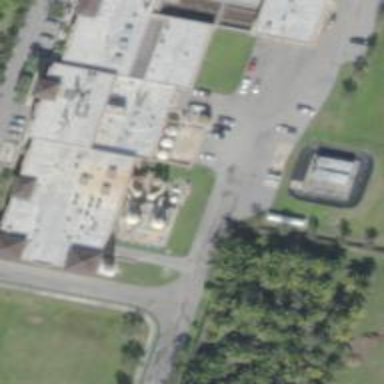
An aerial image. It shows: Storage tank that is man-made.